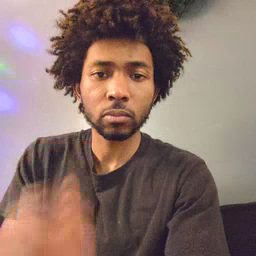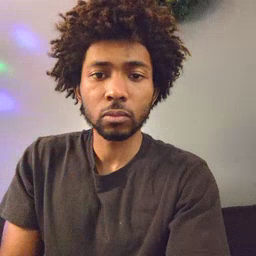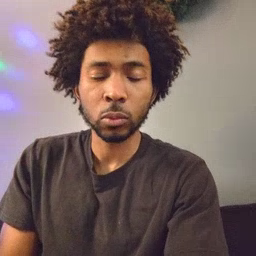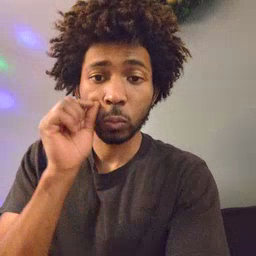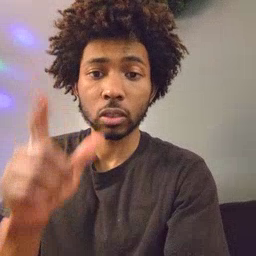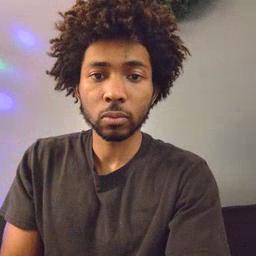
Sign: wake